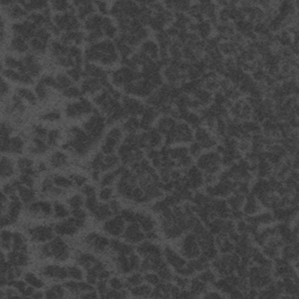
Label: frost